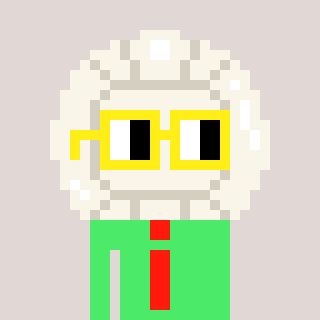
a pixel art character with square yellow glasses, a volleyball-shaped head and a teal-colored body on a warm background